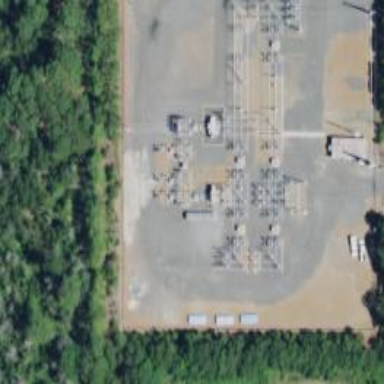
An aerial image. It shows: Outdoor substation for power distribution.